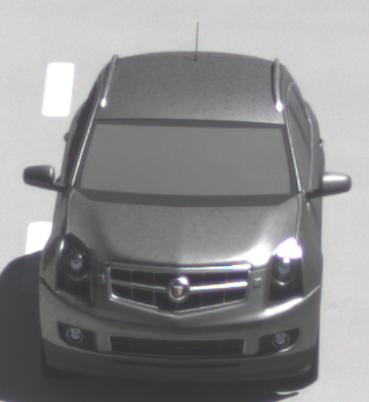
Make: Cadillac
Model: SRX 3.0 V6
Detailed model: SRX (II)
Model produced from: 2010/12
Model produced until: 2012/01
Doors: 5
Color: gray
Road condition: wet road
Daytime: midday
Contrast: high contrast